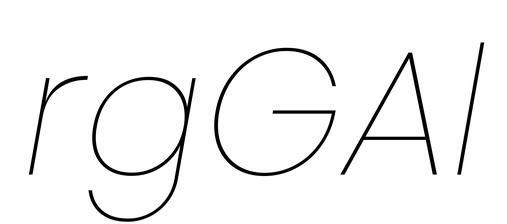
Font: Poppins-ThinItalic